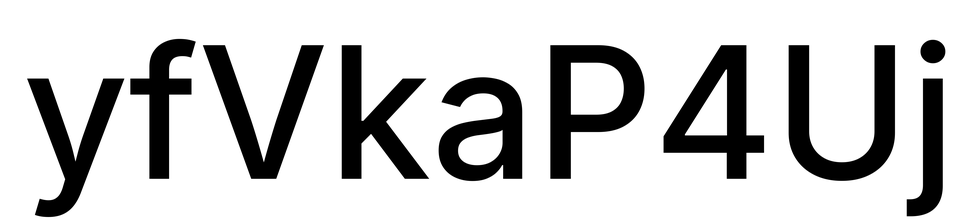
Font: Inter_Medium